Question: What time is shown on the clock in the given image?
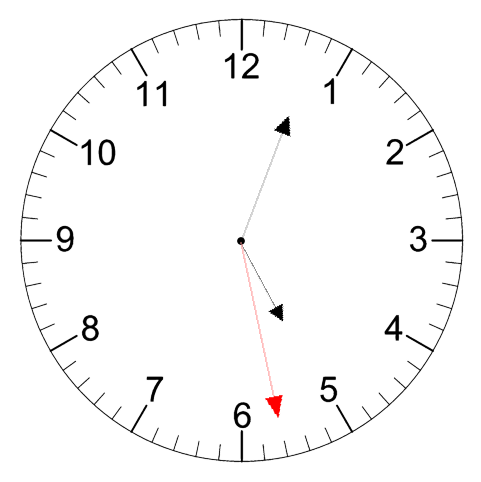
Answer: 05:03:28